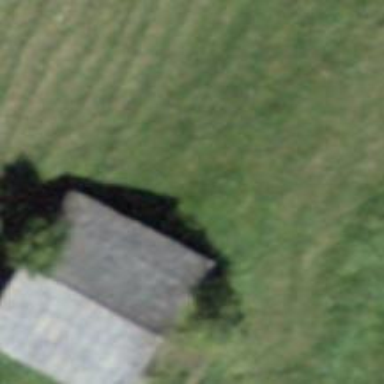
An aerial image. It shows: Barn.